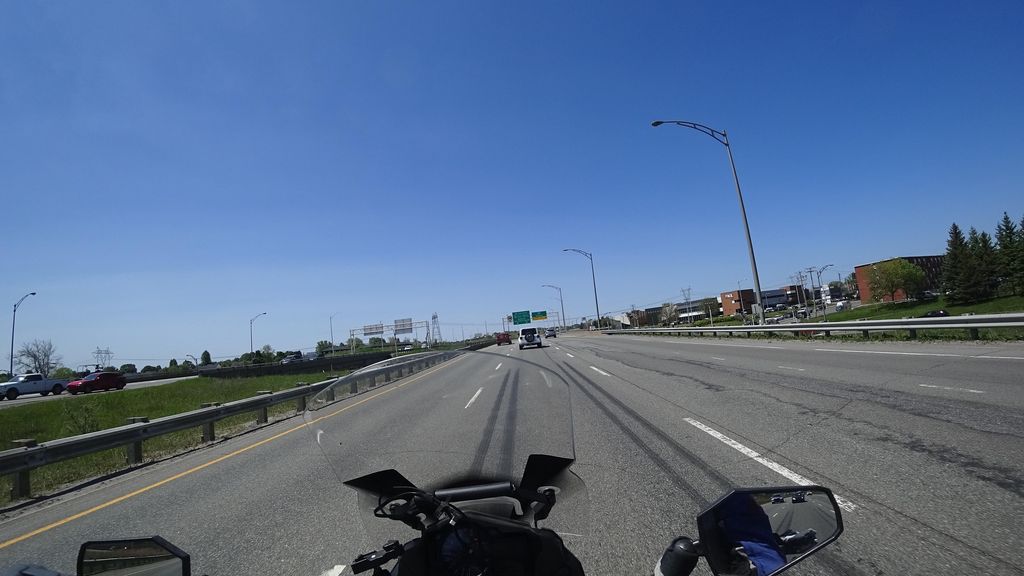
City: quebec_city